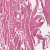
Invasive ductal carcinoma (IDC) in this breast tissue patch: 0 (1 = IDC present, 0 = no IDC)